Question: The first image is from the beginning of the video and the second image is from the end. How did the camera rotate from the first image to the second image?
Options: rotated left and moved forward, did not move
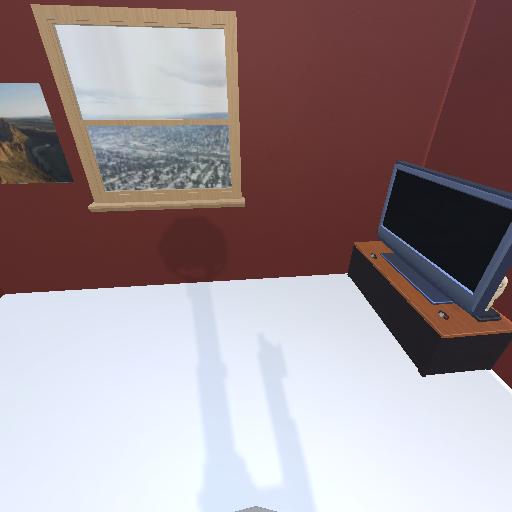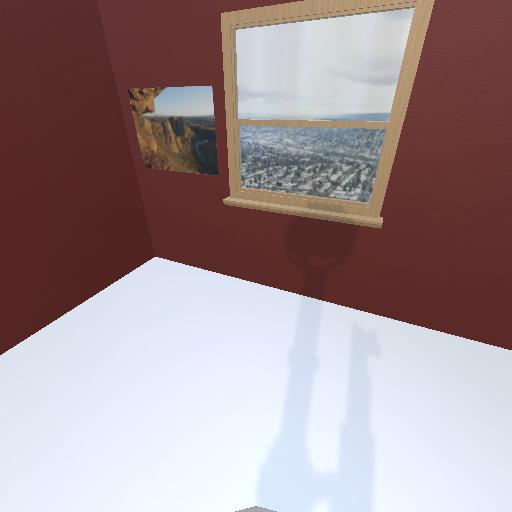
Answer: rotated left and moved forward